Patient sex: M
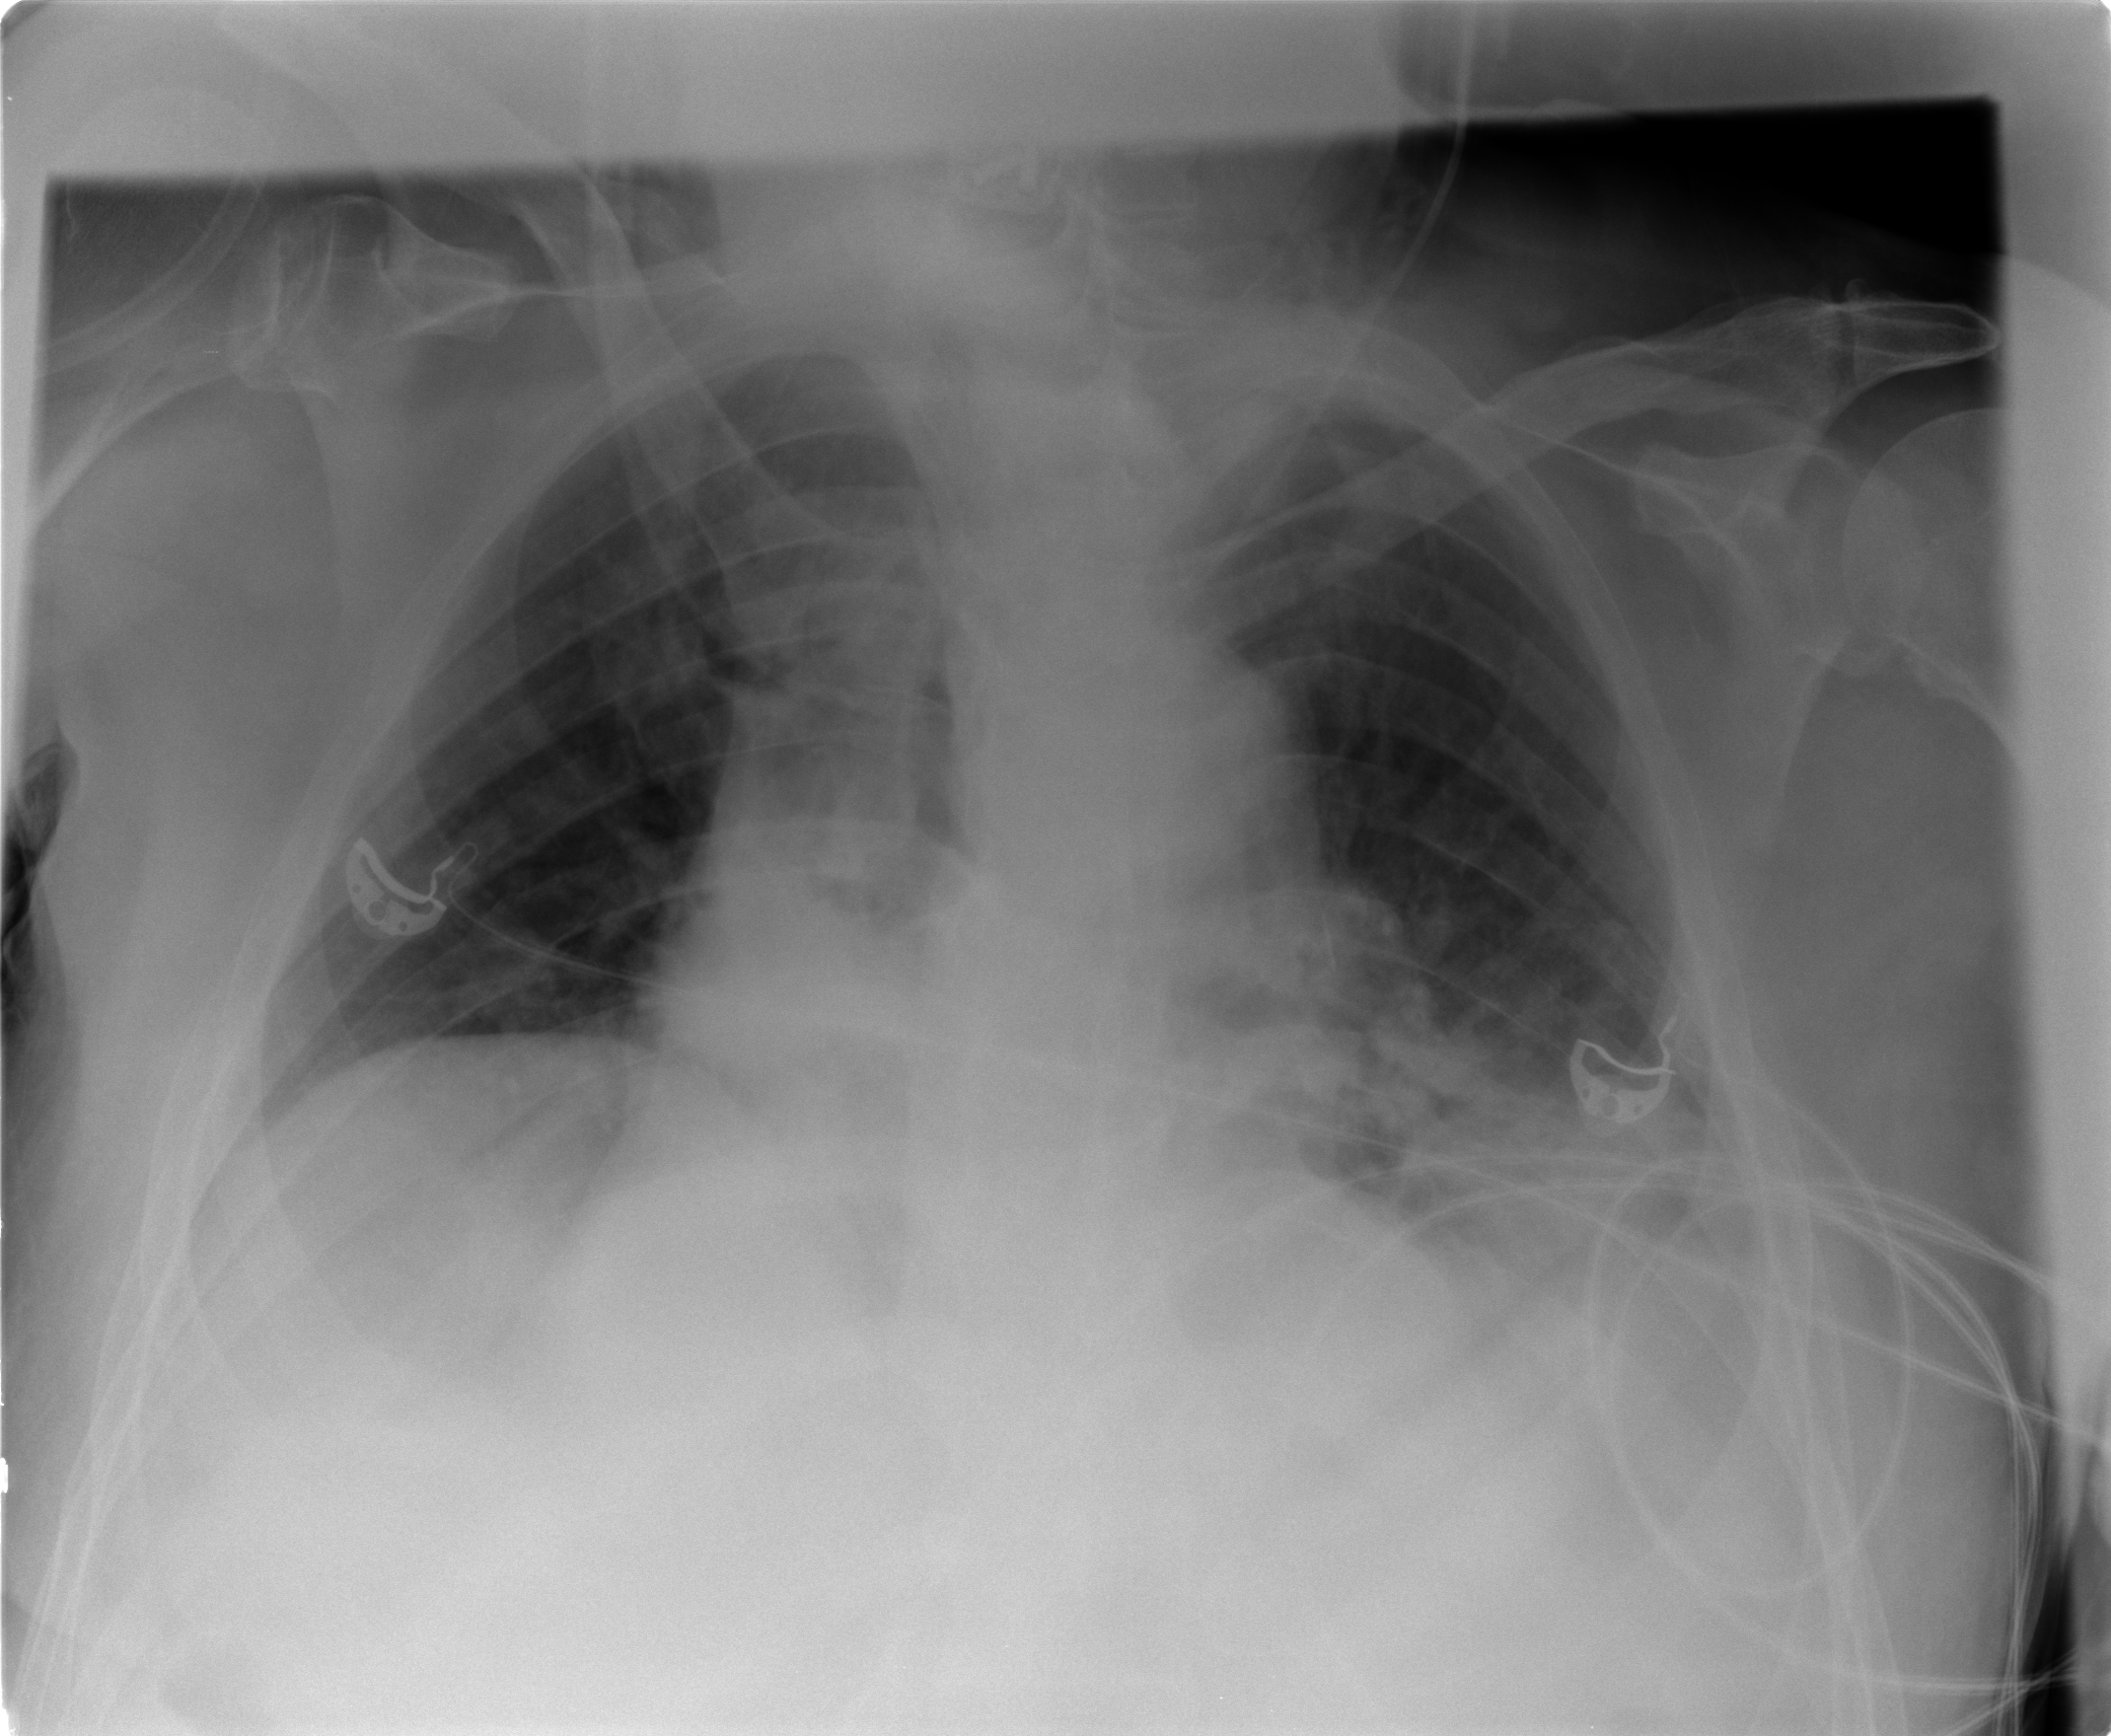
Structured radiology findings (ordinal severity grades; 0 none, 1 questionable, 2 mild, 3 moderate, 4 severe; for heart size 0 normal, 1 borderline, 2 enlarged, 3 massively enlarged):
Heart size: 2
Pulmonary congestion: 0
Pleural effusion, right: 0
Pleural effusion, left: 2
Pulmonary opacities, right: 2
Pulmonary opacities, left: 2
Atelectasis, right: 2
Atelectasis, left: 2